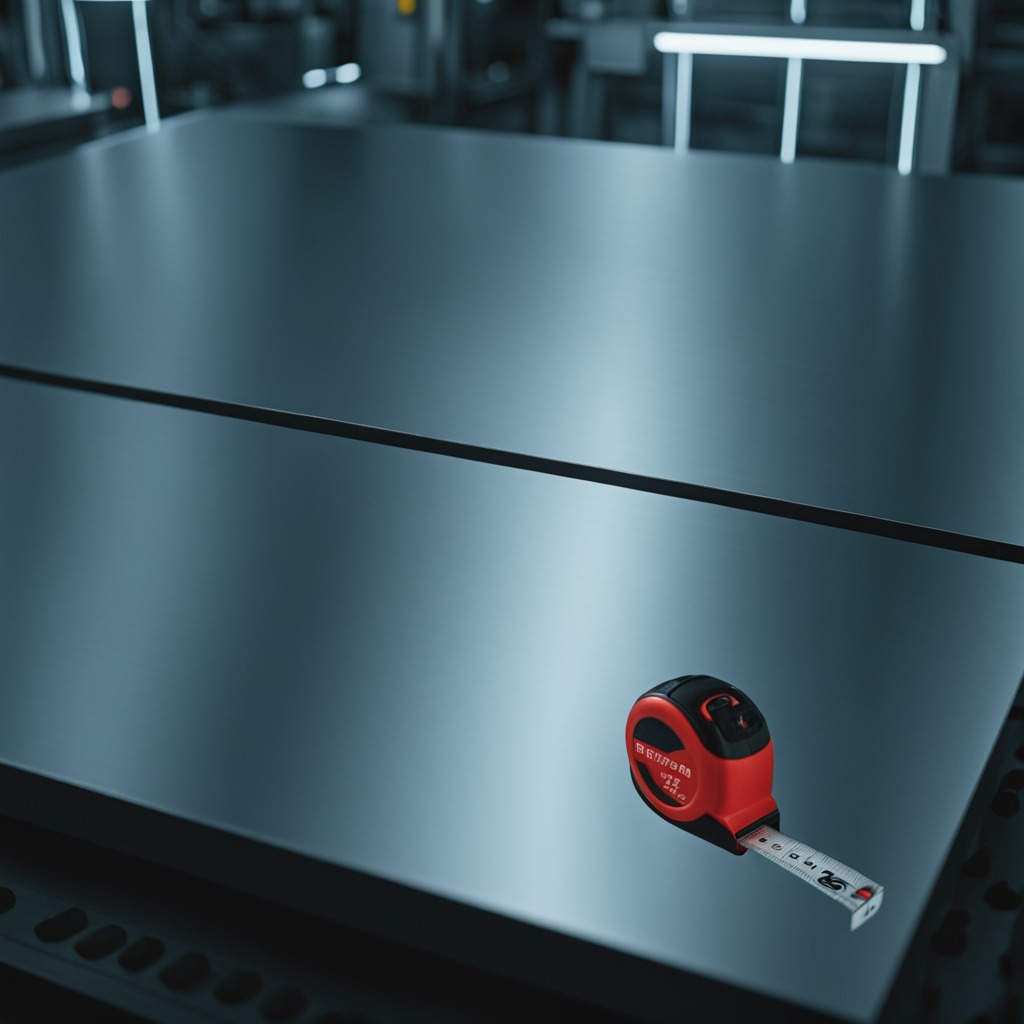
A measuring tape is lying on the metal table.